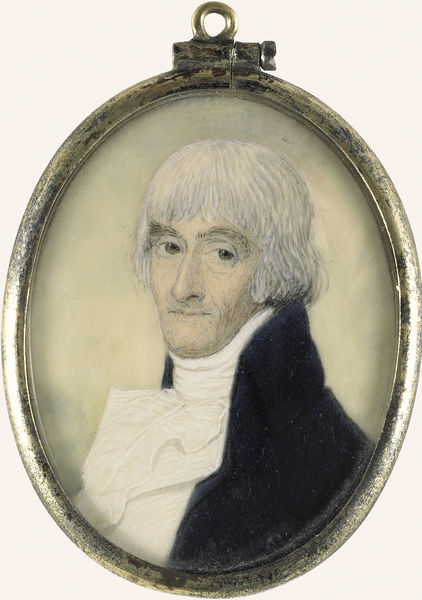
Titel: Portret van een man
Standort: Amsterdam
Institution: Rijksmuseum
Schlagwörter: mann, grau, mund, schwarz, stirn, weiss, alt, hemd, augen, rahmen, hals, herr, porträt, kinn, lippen, oval, ernst, streng, öse, krgen, #bild, bruen